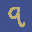
Label: 9